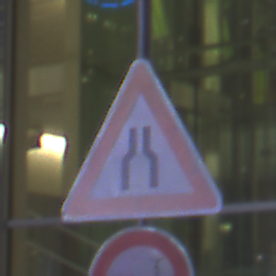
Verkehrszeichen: VerengteFahrbahn
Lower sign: VerbotUeberholenEinspurigeFahrzeuge
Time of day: Night
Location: Outdoor (Urban)
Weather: PartlyCloudy
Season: NotSpecified
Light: Artificial